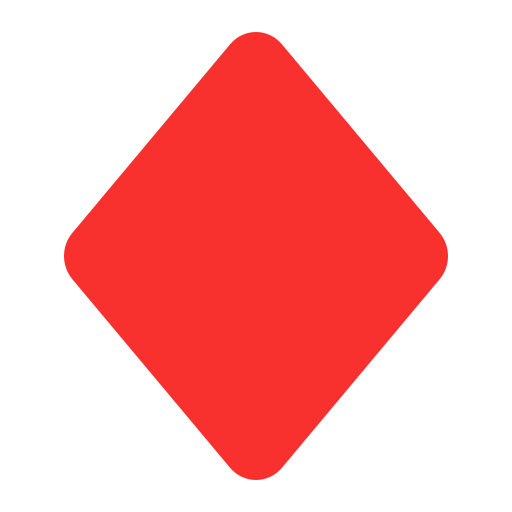
diamond suit flat